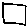
Label: square